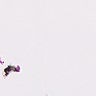
Metastatic tissue present: no